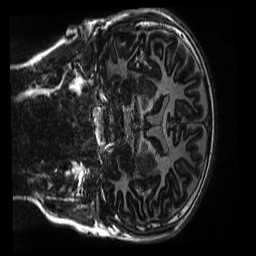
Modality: MP2RAGE
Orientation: coronal
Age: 11
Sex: male
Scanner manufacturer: siemens
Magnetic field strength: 3 T
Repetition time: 4 s
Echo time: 0.00303 s